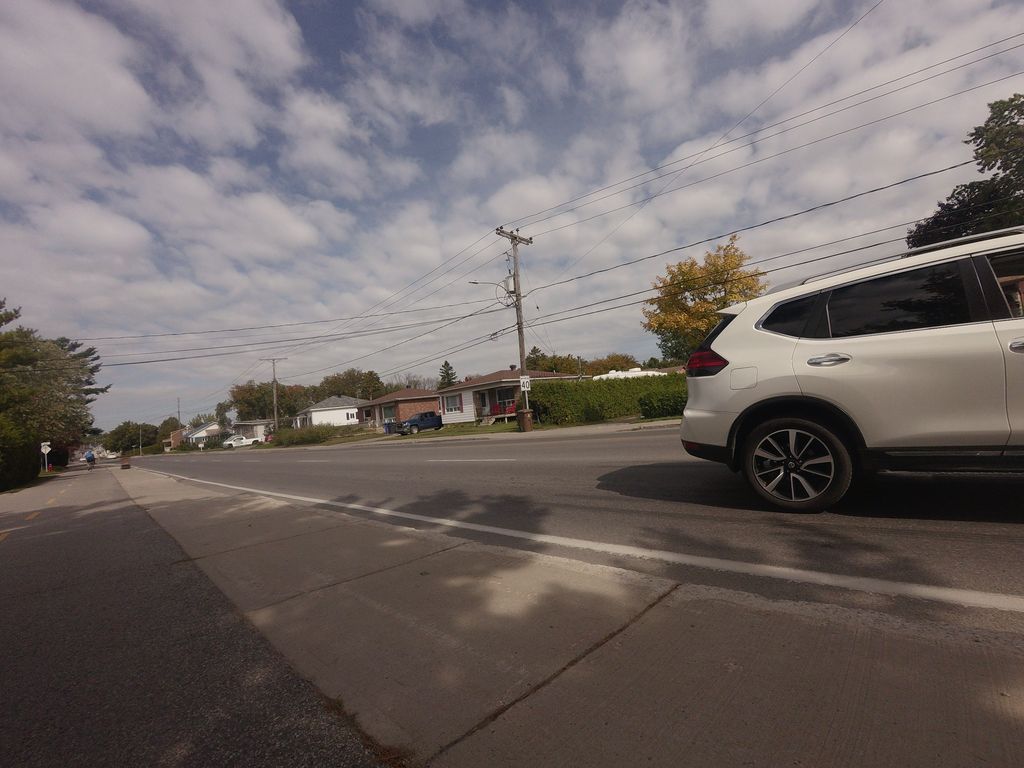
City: montreal